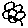
Label: flower